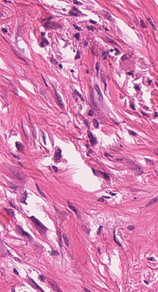
Tumor epithelial tissue: no
Tumor-associated stroma tissue: yes
Normal tissue: no